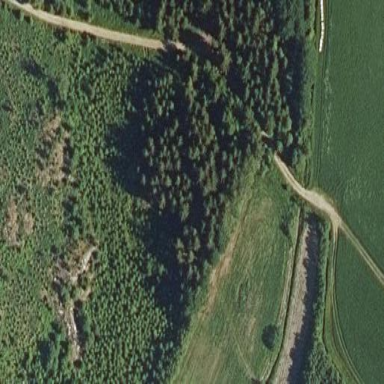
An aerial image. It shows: Forest area.